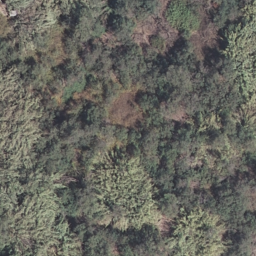
Label: forest